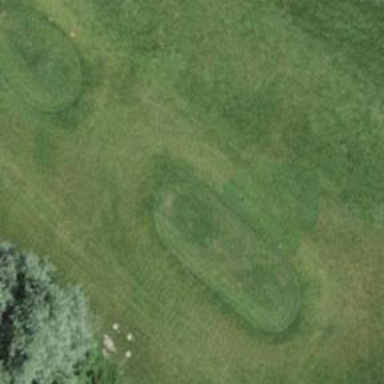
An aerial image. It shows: Golf tee.